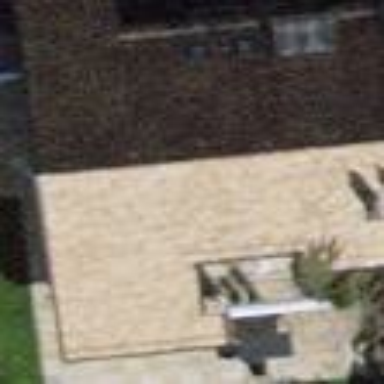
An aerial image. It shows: Simple and straightforward house.